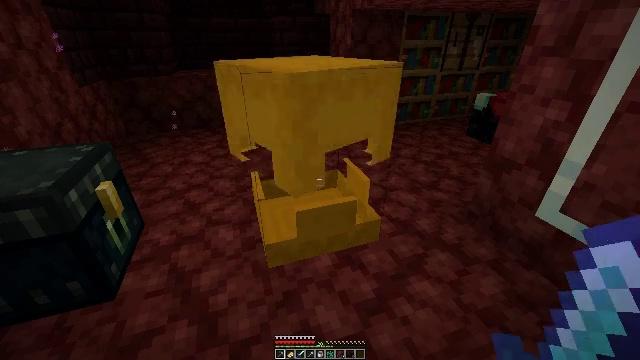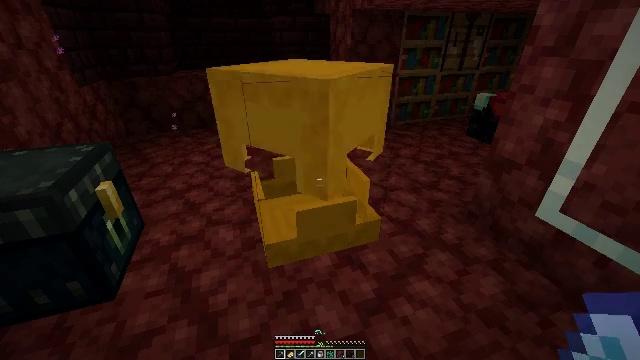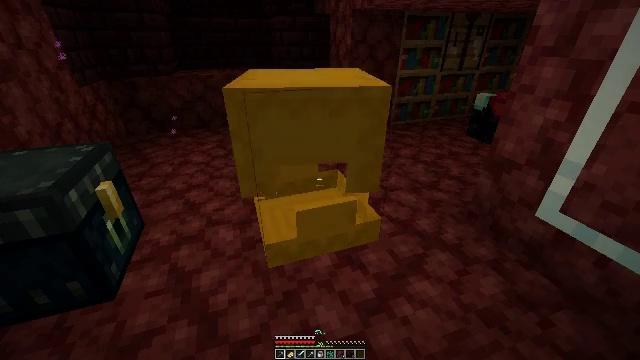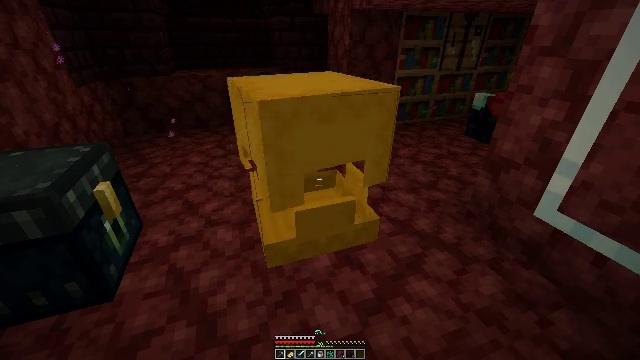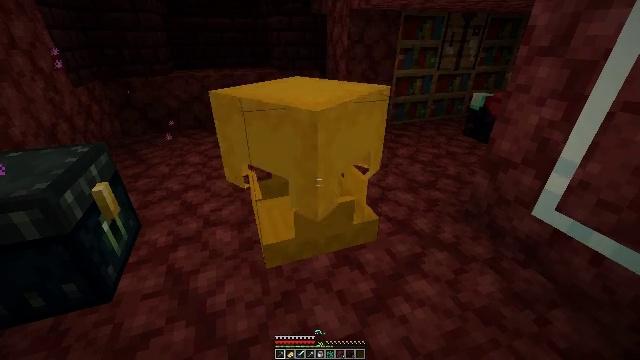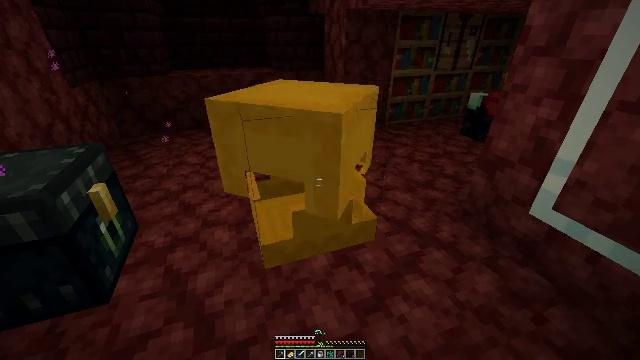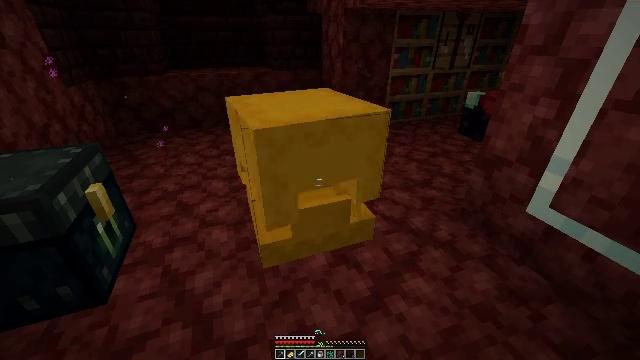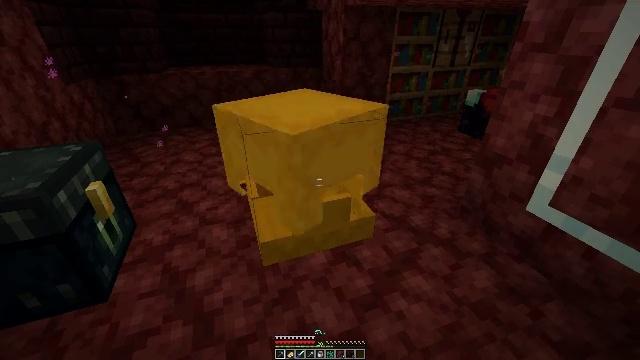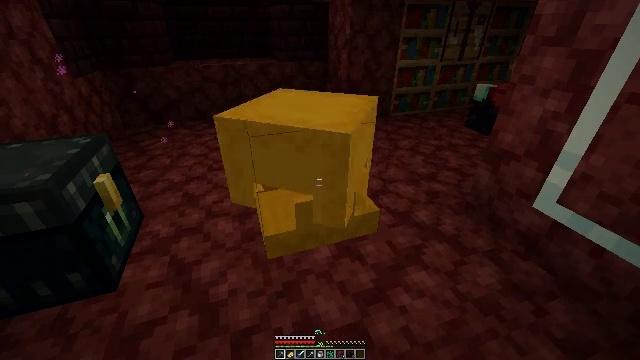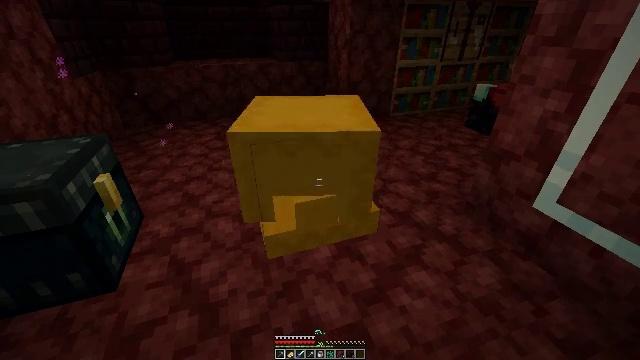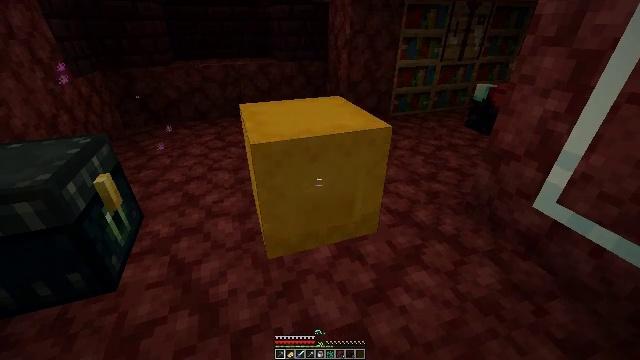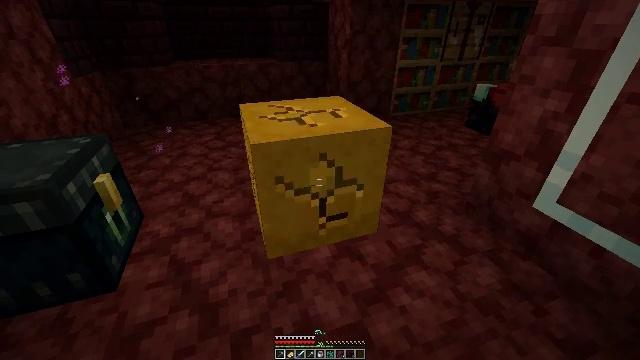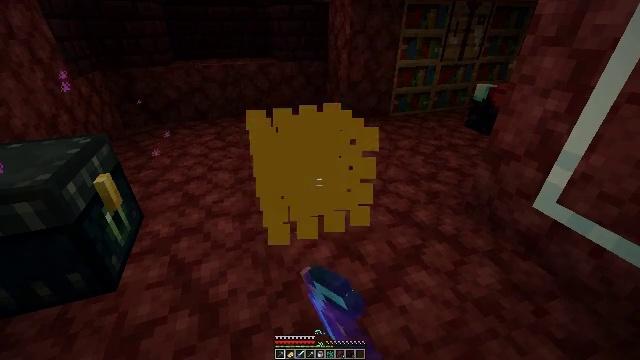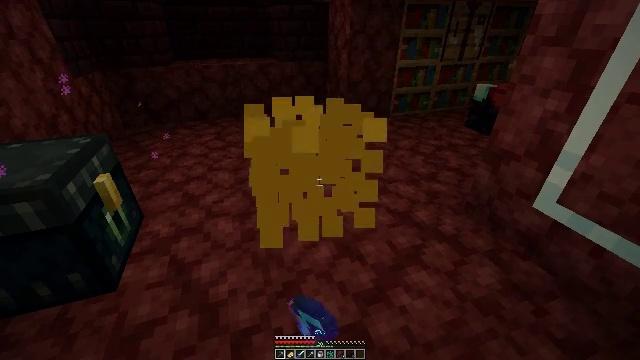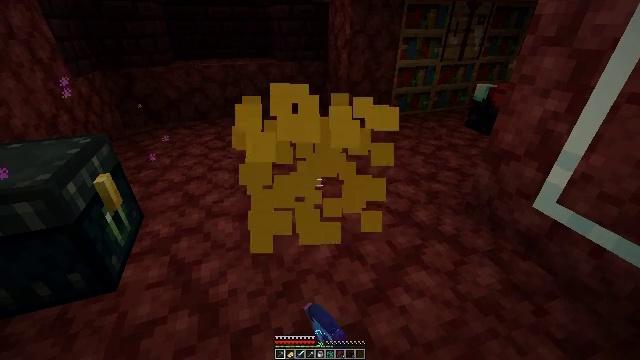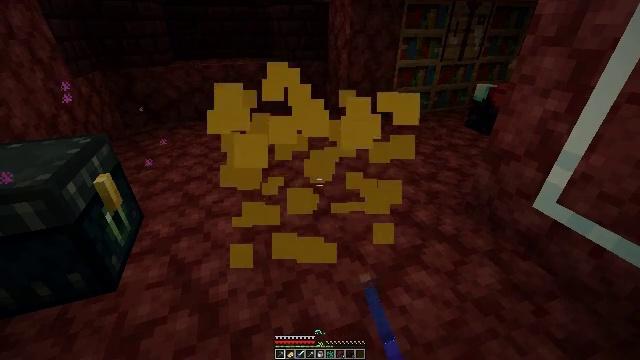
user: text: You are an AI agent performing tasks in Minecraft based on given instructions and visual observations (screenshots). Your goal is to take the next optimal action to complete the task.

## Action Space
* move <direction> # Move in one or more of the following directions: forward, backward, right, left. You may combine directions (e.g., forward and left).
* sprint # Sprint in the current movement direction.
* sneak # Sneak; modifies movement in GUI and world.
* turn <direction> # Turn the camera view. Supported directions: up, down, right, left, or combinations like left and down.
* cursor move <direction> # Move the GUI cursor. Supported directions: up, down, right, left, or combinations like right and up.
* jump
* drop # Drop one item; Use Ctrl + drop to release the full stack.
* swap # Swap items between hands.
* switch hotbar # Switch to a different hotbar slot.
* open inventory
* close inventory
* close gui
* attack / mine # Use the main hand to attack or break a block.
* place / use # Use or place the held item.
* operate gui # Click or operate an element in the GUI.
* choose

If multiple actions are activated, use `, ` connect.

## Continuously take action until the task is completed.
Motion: motion action
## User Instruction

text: Break the yellow shulker box to collect it.
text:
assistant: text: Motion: switch to hotbar 1
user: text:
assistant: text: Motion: switch to hotbar 1
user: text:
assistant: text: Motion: no_op
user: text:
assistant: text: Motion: no_op
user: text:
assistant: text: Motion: no_op
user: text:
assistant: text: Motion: no_op
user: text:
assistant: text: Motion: no_op
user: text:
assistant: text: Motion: turn left and down
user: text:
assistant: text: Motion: no_op
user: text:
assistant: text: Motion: no_op
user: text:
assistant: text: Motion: attack / mine
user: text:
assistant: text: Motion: attack / mine
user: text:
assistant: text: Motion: attack / mine
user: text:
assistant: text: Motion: no_op
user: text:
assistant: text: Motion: no_op
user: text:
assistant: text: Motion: no_op
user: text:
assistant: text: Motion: no_op
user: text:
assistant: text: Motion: no_op